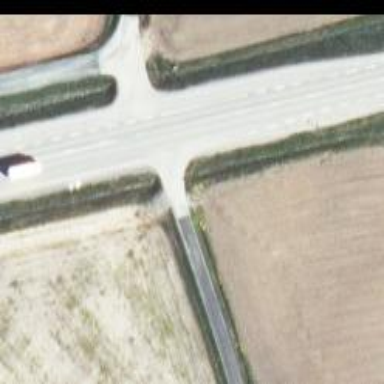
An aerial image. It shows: Asphalt road classified as trunk highway.